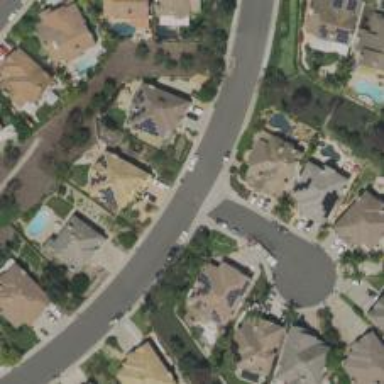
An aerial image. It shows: Residential road.